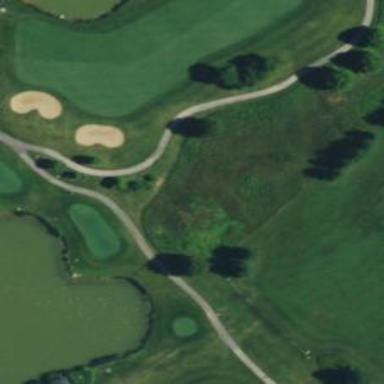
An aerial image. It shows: Service road used as golf cart path.